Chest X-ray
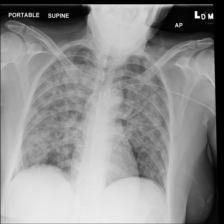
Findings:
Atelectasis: negative
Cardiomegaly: negative
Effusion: negative
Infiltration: negative
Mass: negative
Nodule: positive
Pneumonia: negative
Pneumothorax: negative
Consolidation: negative
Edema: negative
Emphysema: negative
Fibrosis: negative
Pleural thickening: negative
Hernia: negative